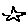
Label: star